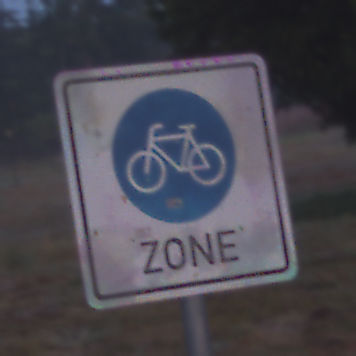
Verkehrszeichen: BeginnFahrradzone
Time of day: SunriseSunset
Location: Outdoor (Nature)
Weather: Clear
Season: NotSpecified
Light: Natural